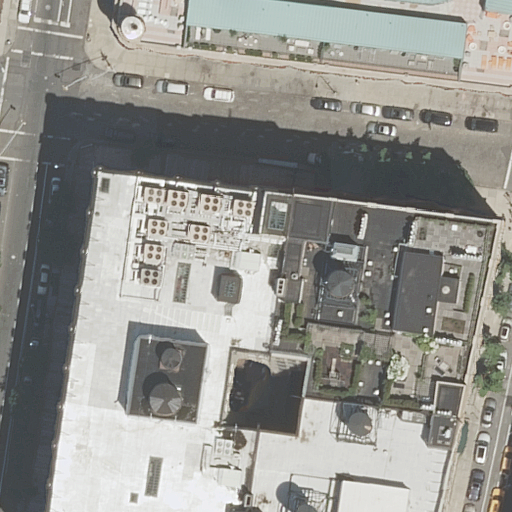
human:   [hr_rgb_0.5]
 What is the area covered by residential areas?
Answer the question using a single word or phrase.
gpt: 1382m2

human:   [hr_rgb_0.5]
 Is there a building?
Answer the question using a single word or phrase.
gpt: yes

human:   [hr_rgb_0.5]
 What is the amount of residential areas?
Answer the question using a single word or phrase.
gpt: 1

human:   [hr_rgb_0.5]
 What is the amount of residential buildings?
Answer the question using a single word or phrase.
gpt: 4

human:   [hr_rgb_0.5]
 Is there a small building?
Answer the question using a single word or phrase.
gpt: no

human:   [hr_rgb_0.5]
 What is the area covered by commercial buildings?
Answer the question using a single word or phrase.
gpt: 0m2

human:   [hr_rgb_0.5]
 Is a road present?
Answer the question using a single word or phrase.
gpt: yes

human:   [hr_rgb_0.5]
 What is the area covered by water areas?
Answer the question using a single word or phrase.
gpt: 0m2

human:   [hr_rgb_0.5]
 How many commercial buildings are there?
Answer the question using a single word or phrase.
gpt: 0

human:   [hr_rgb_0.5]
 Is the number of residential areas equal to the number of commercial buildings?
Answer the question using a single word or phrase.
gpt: no

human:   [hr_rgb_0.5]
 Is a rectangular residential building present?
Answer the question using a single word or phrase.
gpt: yes

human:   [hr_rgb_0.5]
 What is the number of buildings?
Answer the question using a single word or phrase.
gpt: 4

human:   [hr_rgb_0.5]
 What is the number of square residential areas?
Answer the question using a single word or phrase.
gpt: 0

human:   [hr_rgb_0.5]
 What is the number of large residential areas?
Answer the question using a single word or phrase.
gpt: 1

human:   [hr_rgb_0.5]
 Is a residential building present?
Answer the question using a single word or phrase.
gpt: yes

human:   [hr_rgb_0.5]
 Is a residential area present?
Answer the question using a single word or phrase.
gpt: yes

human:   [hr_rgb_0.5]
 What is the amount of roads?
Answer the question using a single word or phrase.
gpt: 3

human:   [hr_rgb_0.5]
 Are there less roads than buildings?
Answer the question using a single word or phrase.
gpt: yes

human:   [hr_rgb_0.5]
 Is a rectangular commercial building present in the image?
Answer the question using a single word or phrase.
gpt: no

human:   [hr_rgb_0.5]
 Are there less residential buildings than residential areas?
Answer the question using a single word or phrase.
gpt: no

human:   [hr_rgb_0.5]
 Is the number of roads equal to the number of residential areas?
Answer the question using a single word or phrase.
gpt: no

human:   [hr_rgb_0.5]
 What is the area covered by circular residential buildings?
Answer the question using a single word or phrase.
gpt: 0m2

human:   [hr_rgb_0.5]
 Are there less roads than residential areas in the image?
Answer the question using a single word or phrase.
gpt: no

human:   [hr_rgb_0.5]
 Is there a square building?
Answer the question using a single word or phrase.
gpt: no

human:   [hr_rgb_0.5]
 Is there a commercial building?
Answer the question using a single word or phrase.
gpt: no

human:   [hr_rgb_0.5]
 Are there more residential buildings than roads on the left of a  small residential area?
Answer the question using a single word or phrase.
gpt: yes

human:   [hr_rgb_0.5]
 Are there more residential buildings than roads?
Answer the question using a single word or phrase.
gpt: yes

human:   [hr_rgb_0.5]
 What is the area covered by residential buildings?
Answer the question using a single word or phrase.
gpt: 8027m2

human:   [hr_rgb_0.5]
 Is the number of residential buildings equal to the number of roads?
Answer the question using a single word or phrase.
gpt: no

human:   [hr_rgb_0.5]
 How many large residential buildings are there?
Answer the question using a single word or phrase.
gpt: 4

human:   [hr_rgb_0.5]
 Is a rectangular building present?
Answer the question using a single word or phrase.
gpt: yes

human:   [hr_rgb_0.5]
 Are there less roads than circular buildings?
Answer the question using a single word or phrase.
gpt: no

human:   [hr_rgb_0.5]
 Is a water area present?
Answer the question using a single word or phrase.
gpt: no

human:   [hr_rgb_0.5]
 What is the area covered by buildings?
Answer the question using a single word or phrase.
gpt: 8027m2

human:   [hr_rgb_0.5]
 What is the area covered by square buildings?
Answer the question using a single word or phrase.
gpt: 0m2

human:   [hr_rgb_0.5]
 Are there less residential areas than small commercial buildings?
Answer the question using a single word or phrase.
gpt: no

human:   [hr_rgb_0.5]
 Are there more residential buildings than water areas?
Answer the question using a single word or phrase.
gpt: yes

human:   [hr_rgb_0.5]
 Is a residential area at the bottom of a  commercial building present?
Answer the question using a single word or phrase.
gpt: no

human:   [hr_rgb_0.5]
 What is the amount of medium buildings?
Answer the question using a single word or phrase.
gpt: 0

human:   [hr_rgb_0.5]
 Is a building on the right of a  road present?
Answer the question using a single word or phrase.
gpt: yes

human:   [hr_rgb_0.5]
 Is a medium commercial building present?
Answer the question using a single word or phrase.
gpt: no

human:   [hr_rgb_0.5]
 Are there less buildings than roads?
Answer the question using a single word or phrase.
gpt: no

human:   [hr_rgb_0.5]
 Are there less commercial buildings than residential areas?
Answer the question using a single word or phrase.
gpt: yes

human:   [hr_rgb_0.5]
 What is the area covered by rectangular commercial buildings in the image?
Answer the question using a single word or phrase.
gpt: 0m2

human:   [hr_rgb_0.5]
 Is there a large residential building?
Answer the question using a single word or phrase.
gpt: yes

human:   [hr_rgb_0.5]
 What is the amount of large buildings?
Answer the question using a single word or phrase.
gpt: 4

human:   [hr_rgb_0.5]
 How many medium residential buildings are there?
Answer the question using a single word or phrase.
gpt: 0

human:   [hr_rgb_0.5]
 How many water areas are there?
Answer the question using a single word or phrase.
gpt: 0

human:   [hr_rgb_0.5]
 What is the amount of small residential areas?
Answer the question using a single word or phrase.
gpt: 0

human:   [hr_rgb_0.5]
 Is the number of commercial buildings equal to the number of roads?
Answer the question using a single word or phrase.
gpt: no

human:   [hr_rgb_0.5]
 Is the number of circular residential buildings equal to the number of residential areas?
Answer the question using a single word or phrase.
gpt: no

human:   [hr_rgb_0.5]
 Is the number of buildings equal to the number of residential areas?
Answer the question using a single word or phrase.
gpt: no

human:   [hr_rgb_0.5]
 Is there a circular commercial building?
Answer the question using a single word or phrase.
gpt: no

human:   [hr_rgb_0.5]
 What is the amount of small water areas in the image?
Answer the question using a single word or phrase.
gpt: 0

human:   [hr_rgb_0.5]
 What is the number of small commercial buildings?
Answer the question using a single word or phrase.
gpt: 0

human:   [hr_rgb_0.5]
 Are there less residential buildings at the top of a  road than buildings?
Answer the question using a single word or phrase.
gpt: yes

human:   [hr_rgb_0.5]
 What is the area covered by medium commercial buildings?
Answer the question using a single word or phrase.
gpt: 0m2

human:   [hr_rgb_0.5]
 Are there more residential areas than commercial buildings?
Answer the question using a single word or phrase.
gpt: yes

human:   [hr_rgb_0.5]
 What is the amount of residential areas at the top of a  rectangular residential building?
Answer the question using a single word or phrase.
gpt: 1

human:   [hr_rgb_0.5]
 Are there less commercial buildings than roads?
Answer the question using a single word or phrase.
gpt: yes

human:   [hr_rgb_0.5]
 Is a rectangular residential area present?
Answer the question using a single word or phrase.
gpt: yes

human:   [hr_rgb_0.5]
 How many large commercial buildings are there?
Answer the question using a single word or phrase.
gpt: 0

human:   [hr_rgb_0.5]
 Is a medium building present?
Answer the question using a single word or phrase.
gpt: no

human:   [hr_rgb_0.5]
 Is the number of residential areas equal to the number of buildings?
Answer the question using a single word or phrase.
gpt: no